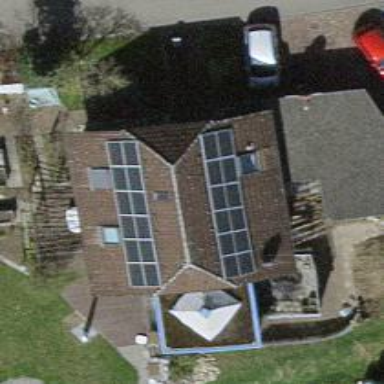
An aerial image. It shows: Solar photovoltaic panel generator.